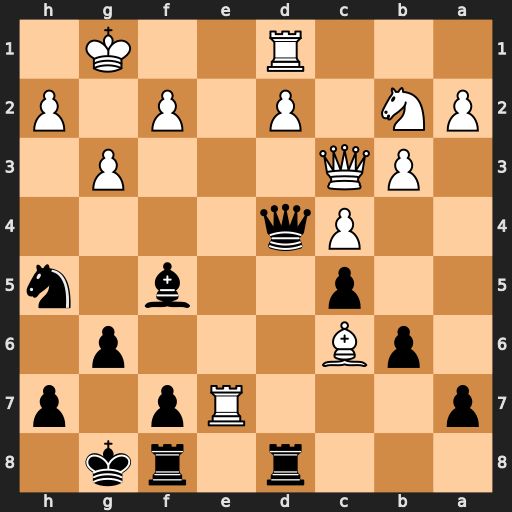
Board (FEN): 3r1rk1/p3Rp1p/1pB3p1/2p2b1n/2Pq4/1PQ3P1/PN1P1P1P/3R2K1
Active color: b
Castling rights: -
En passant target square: -
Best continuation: Qd6 Re3 Qxc6